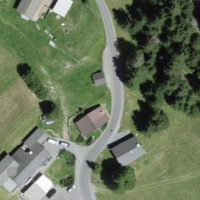
EUNIS habitat code: 24
Species observed at this site:
Eryngium alpinum